Aerial crown-view tile of a tropical tree (Barro Colorado Island, Panama), acquired 20240918:
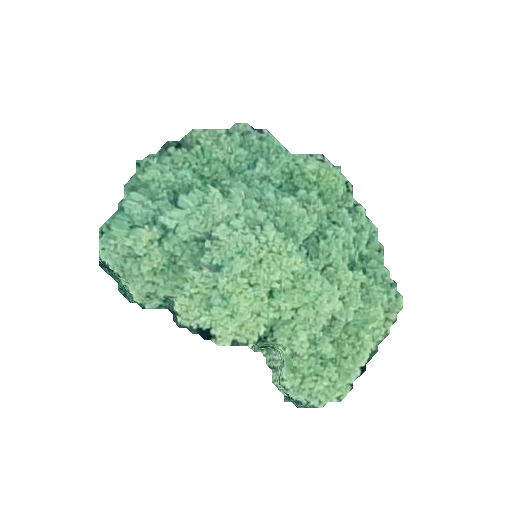
Species: Ceiba pentandra
GBIF accepted scientific name: Ceiba pentandra
Crown area: 84.611 m²